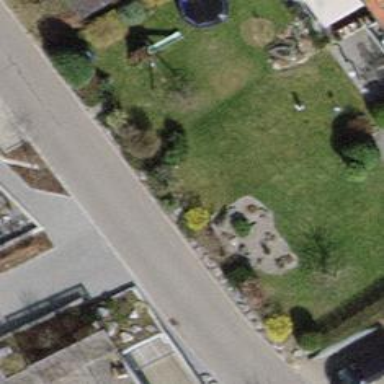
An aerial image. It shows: Driveway made of paving stones.